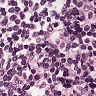
Metastatic tissue present: no